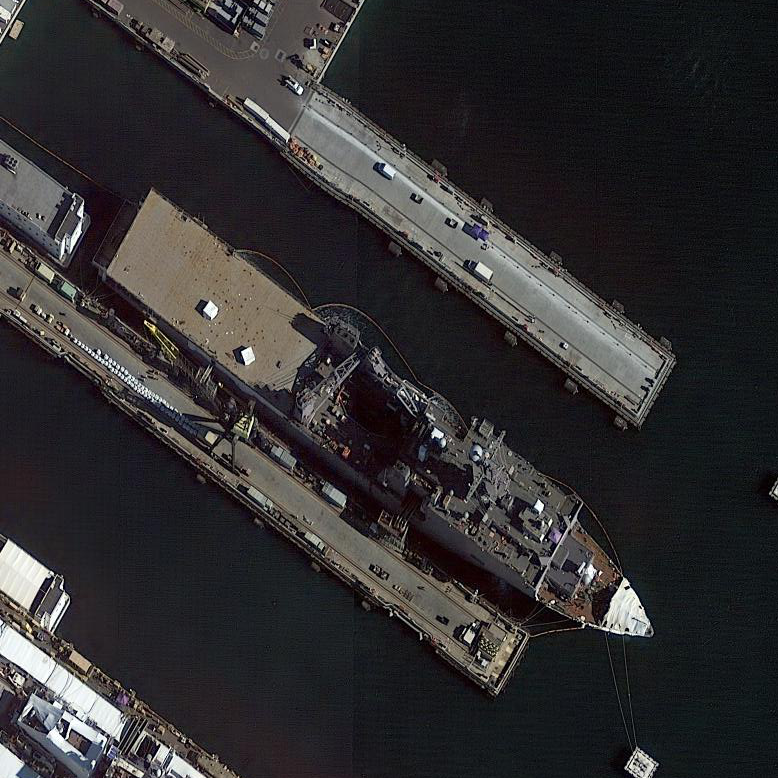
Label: Whitby_Island-class_dock_landing_ship